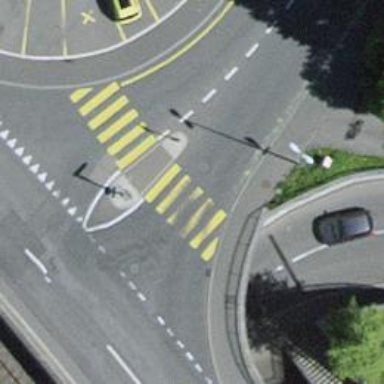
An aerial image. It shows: Asphalt footway with marked crossing that includes pedestrian island.